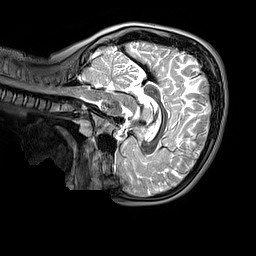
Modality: T2w
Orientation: sagittal
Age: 9
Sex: female
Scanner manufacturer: siemens
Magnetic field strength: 3 T
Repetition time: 3.2 s
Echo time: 0.408 s